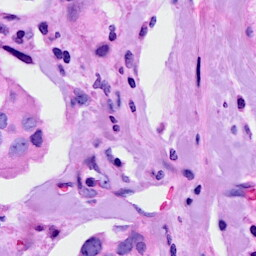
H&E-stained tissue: Breast